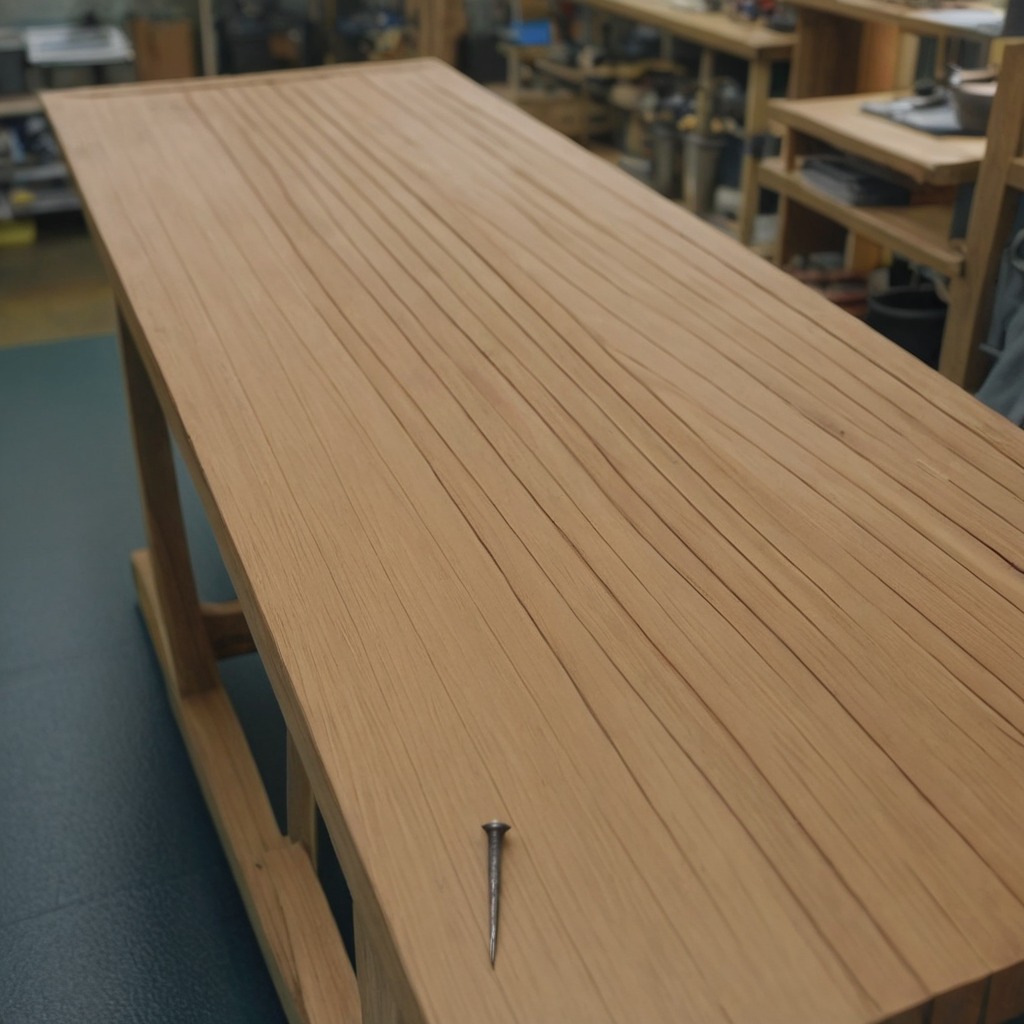
An iron nail is lying on a workbench inside a coastal fishing gear workshop.